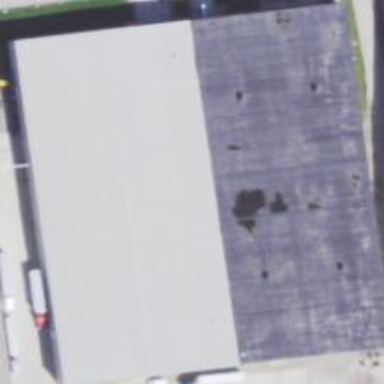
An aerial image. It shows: Warehouse building.